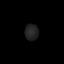
Tissue: lung
Cell type: Epithelial cells
Senescence score: 0.6987
Nuclear area (px): 214
Mean DAPI intensity: 34.897